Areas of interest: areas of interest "Concorde Square"
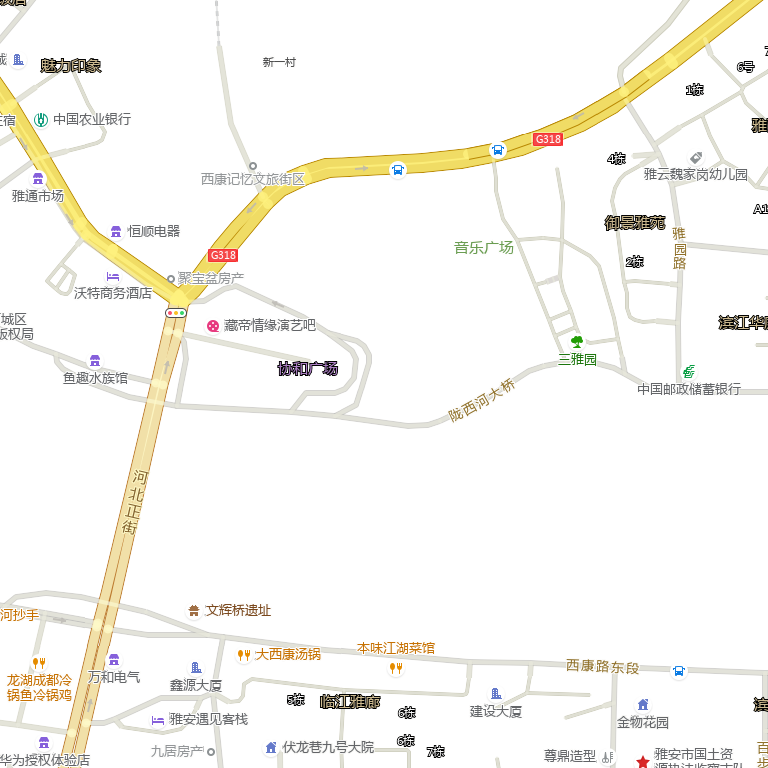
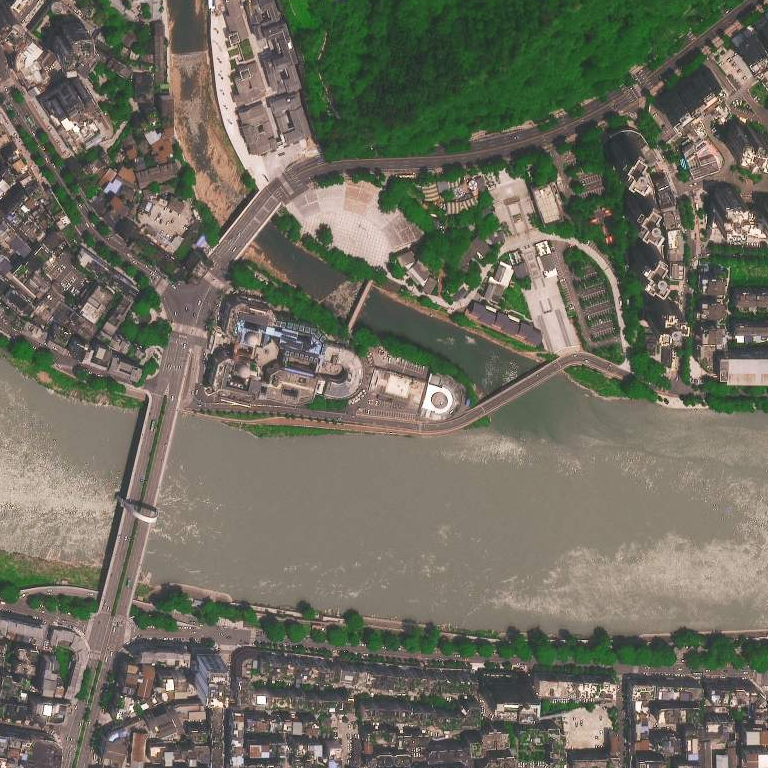